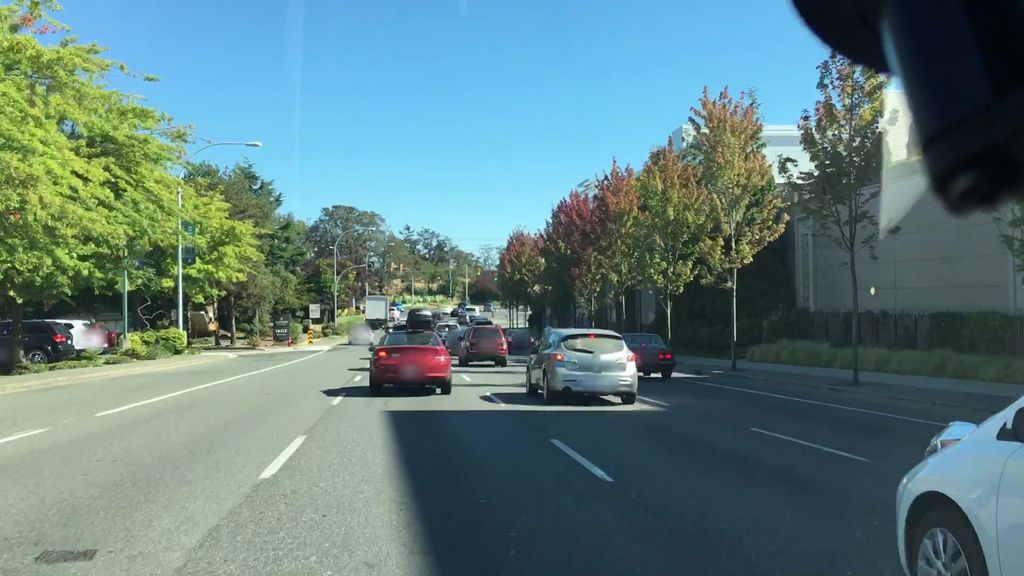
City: victoria